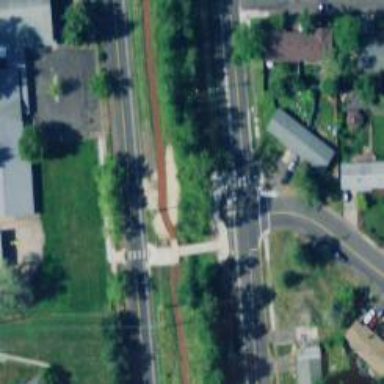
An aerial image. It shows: Marked crossing for cyclists on cycleway.